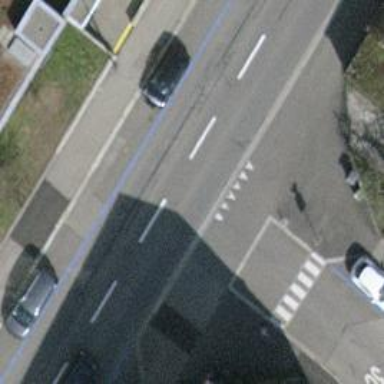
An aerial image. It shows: Unmarked crossing with traffic calming table.